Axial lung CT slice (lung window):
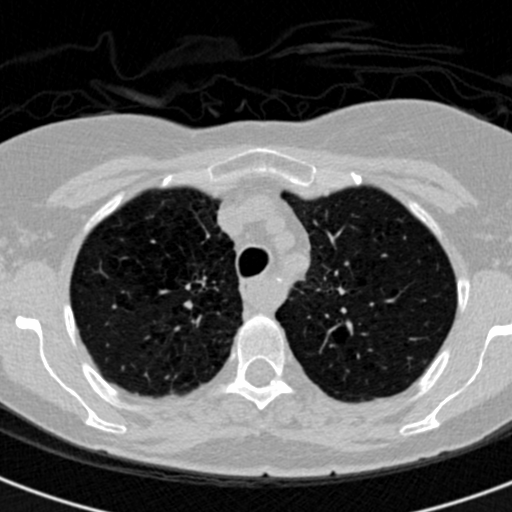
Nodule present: no